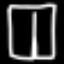
Label: pants